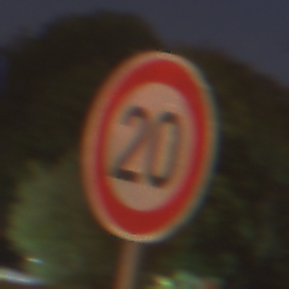
Verkehrszeichen: Geschwindigkeit20
Umgebung: Outdoor, Suburban
Tageszeit: Night
Wetter: PartlyCloudy
Licht: Artificial
Jahreszeit: NotSpecified
Kontrast: HighContrast